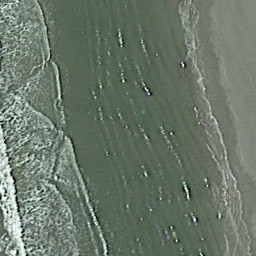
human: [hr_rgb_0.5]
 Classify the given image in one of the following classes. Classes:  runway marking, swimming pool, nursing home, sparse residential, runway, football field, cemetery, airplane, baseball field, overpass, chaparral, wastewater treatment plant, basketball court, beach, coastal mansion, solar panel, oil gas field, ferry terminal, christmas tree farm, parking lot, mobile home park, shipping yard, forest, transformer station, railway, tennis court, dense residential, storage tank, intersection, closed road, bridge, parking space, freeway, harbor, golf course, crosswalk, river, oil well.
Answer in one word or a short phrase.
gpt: beach